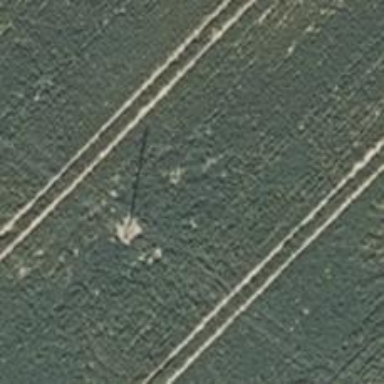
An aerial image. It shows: Power pole.